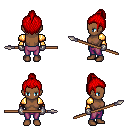
a pixel art fantasy rpg character, female body template, human, dark skin, gold arm armor, magenta pants, red short topknot hairstyle, metal gloves, spear, four views (front, back, left, right), 2x2 character sprite sheet, small pixel art, hard edges, no anti-aliasing